Question: Everything works fine except when I touch the icon on the bottom bar .
Occurs during the progress of a download using
'''
self.appendText(self.stateText, self.actualState, True)
u = urllib2.urlopen(f['url'])
meta = u.info()
file_size = int(meta.getheaders("Content-Length")[0])
newFileName = self.selectedDir + f['name'].encode('ascii') + " - " + f['date'].encode('ascii') + ".mp3"
fil = open(newFileName, "wb")
aclen = 0
while True:
b = u.read(8192)
if not b:
break
fil.write(b)
aclen = aclen + 8192
self.statusbar.SetStatusText(str(aclen / 1024) + "/" + str(file_size / 1024) + " - " + str(self.percentage(aclen,file_size)) + "%")
fil.close()
'''
I do not understand what may be happening, but maybe there is an error on an event? The crash only occurs in this part of code. Seems like have no possibility of "handle" this event.
Screenshot of application:
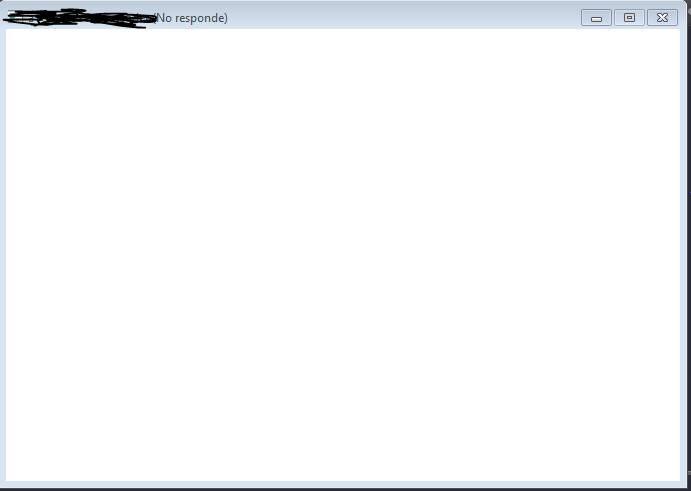
Answer: You asked "what may be happening?". What appears to be happening is that your wx app is stuck in a loop or sleep, and is thus not rendering anything, and appears unresponsive.
It would be interesting to know why you think that it is stuck in the code that you posted. It would also be interesting to know how this works at all ... there appears to be no point during the while True loop where you yield to wx to render updates. Thus I'm not clear on how your status updates are being rendered.
Suffice to say: if your code is either hanging on the read(8192), or in an infinite loop, it will cause it to appear like your screenshot: unresponsive.
To avoid unresponsiveness you need to yield to wx at times when you are taking a long time to do something.
A simple way to debug would instrument the code with prints to determine where it is getting stuck. At least, put a print before and after the urlopen/u.info activity and at least one on the while loop.